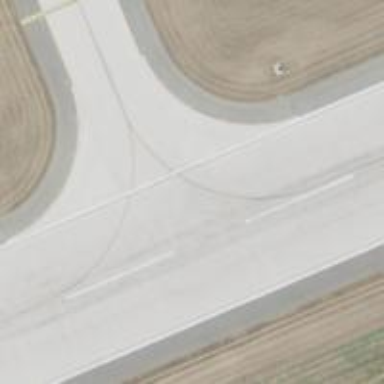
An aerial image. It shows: View of taxiway at the airport.